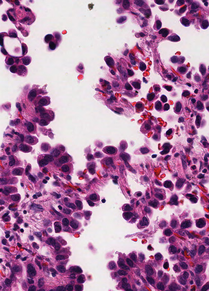
Tumor epithelial tissue: yes
Tumor-associated stroma tissue: no
Normal tissue: no